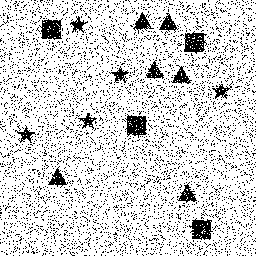
Squares: 4
Triangles: 6
Stars: 5
Total shapes: 15